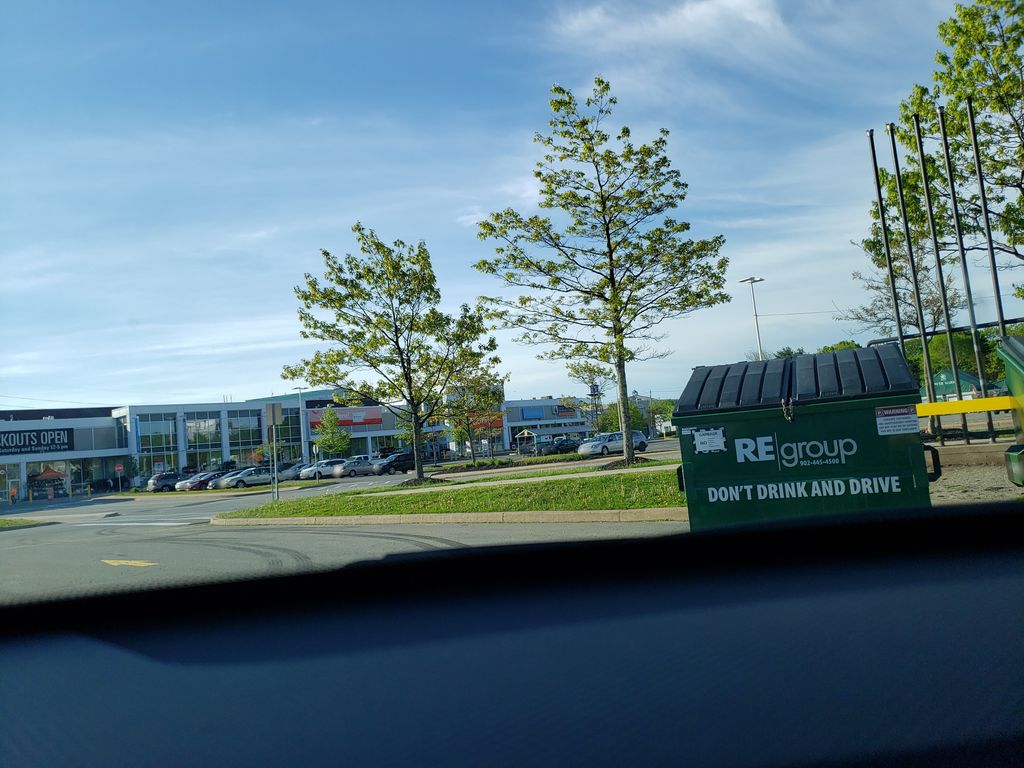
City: halifax